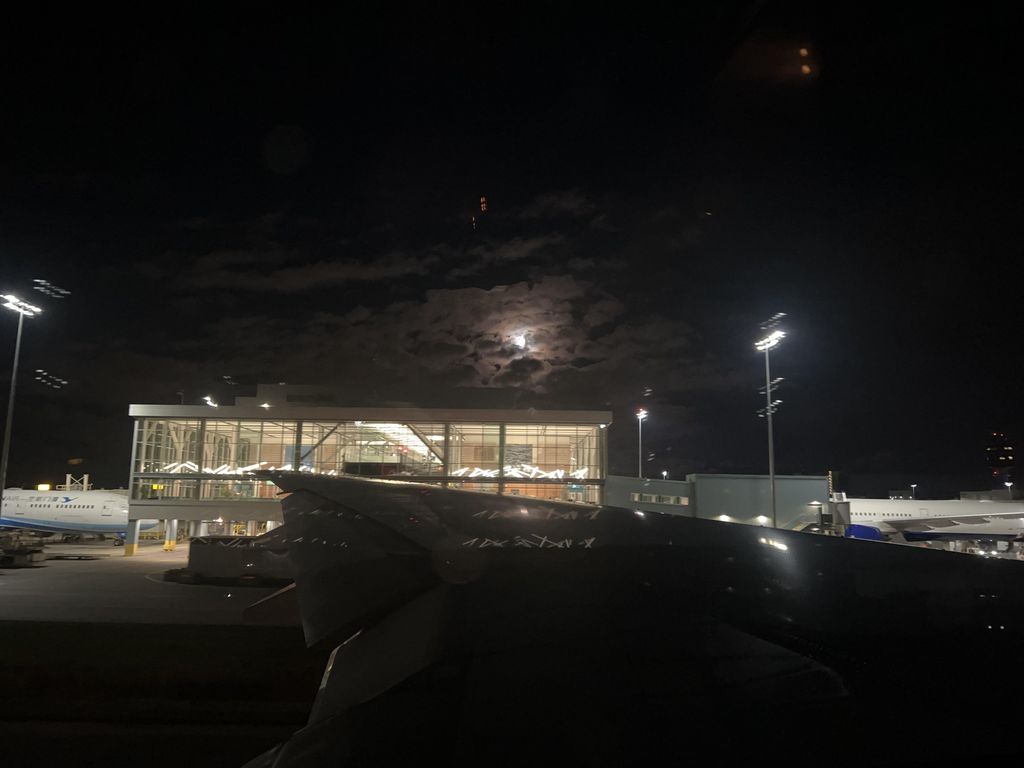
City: vancouver